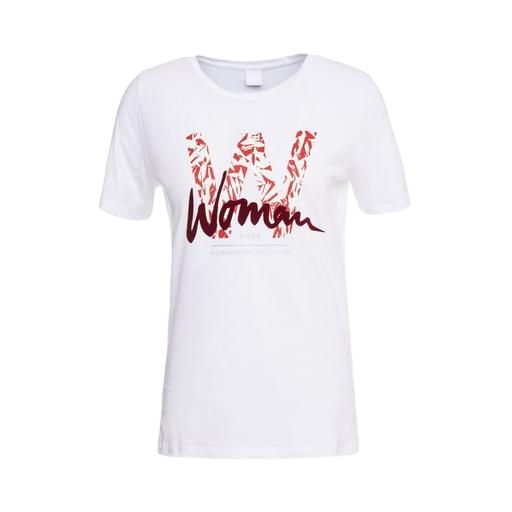
white femme tee, white woman's tee, multicolor women’s white large t-shirt, white background